Here is a 2-D grayscale rendering of raw rotating-machine vibration samples (signal-to-image). Based on the visible evidence, which rotor condition applies: normal, misalignment, unbalance, looseness?
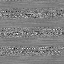
Answer: looseness